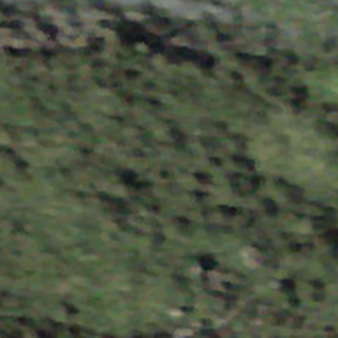
Label: other